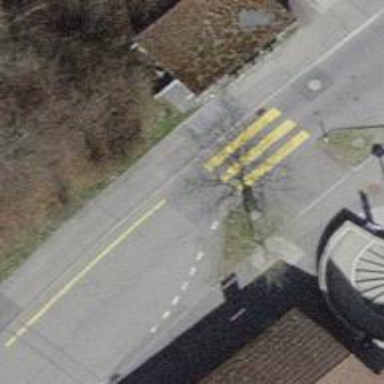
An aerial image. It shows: Kerb serving as barrier.